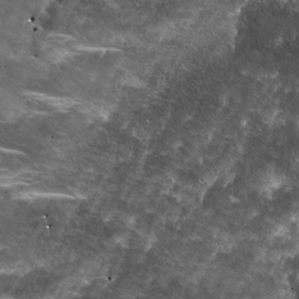
Label: non_frost